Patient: sex M, age 70
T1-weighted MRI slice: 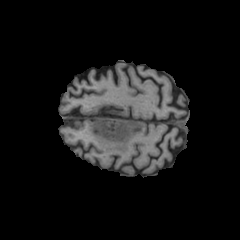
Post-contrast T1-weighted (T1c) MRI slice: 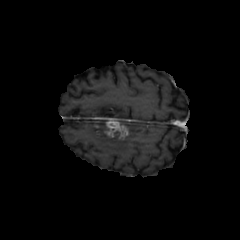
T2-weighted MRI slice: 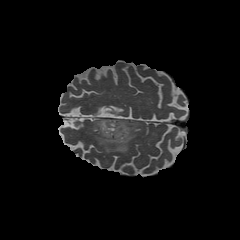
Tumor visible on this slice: yes
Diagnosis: Glioblastoma, IDH-wildtype
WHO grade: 4